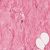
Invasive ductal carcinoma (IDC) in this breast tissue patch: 0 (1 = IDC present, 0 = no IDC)